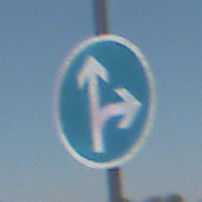
Verkehrszeichen: VorgeschriebeneFahrtrichtungGeradeausOderRechts
Umgebung: Outdoor, Nature
Tageszeit: Midday
Wetter: Clear
Licht: Natural
Jahreszeit: NotSpecified
Kontrast: HighContrast